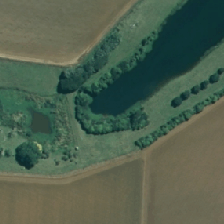
Land cover: lake_pond